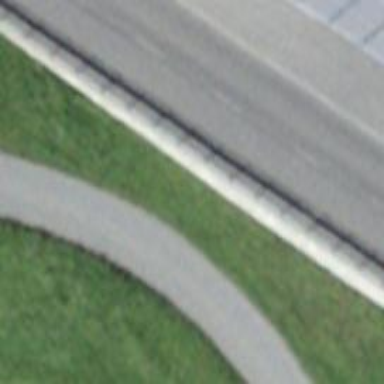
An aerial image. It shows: Asphalt road designated for service vehicles.